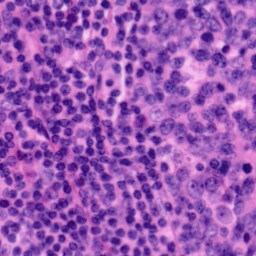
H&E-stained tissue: Tonsil